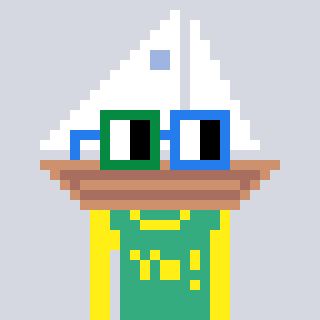
a pixel art character with square green and blue glasses, a sailboat-shaped head and a teal-colored body on a cool background